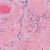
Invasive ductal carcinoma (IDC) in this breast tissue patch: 1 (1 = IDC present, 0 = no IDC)